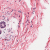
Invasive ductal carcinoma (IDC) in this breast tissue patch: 0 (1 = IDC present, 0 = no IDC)